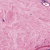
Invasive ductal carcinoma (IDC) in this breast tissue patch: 0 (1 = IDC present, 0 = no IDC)